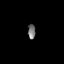
Tissue: skin
Cell type: Fibroblasts
Senescence score: 0.7204
Nuclear area (px): 111
Mean DAPI intensity: 115.784